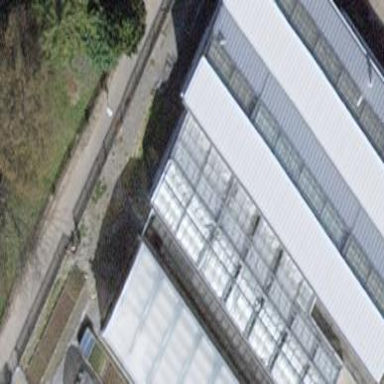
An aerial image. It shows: Greenhouse.